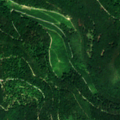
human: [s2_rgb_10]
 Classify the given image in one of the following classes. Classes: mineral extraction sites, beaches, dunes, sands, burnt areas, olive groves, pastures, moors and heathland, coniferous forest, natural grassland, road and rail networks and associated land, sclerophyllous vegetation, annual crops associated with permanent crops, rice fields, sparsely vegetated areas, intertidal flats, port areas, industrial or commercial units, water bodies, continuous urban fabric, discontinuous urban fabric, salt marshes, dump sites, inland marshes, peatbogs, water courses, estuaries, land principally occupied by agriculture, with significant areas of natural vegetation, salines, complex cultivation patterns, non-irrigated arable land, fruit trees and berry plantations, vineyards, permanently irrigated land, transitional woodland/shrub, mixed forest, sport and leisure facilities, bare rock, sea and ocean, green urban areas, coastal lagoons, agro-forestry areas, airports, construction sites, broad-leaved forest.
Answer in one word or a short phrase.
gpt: broad-leaved forest, coniferous forest, mixed forest